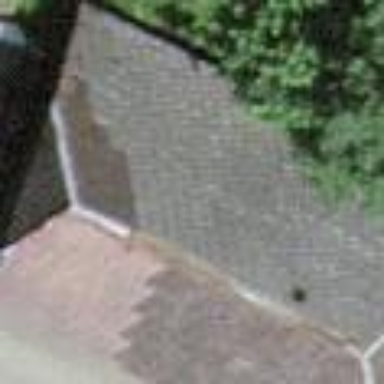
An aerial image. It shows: Barn.